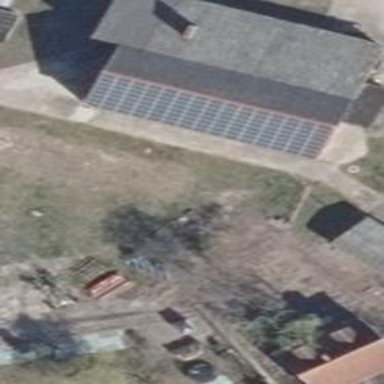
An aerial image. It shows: Solar photovoltaic panel generating electricity through small installation.